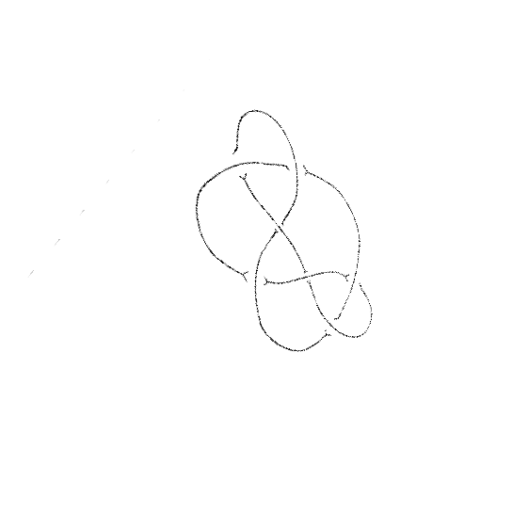
Crossing number: 7